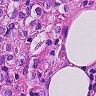
Metastatic tissue present: yes